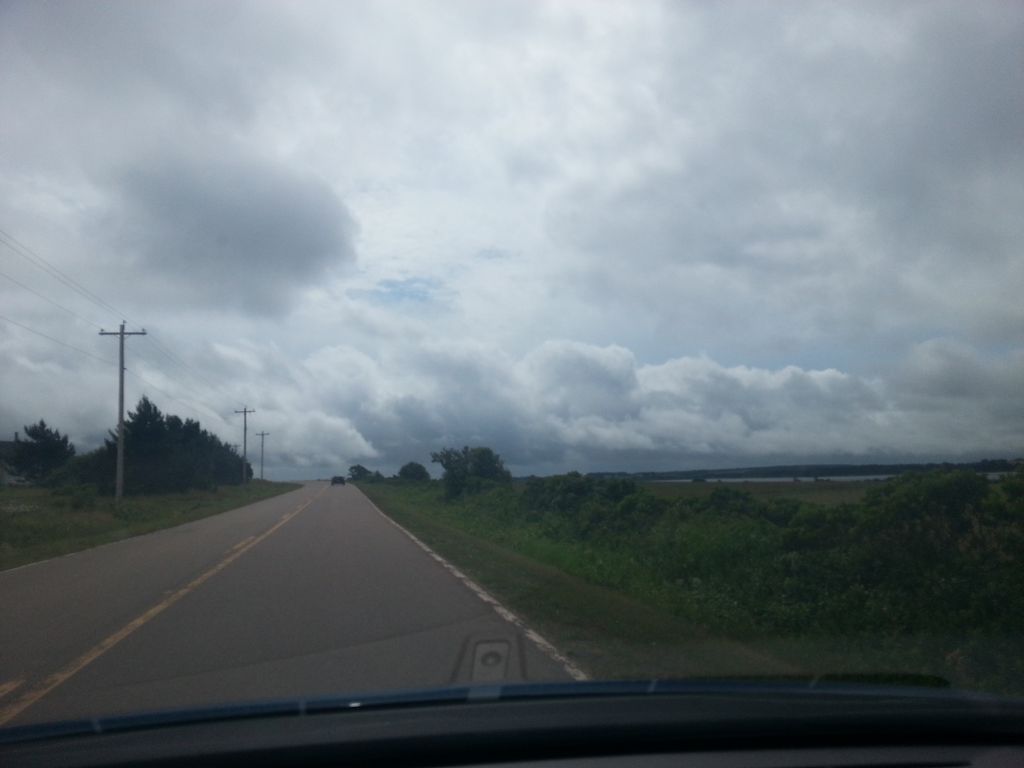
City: charlottetown